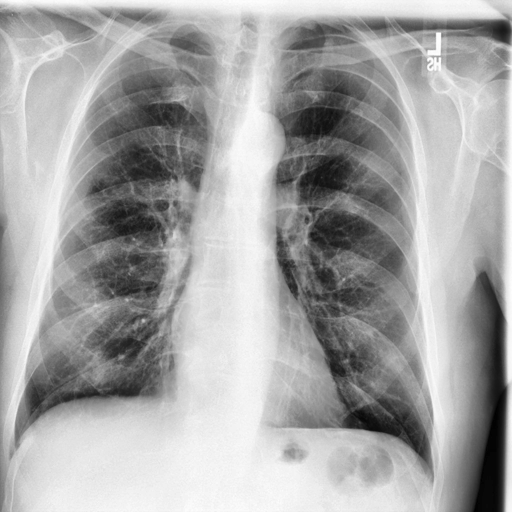
Finding: NORMAL